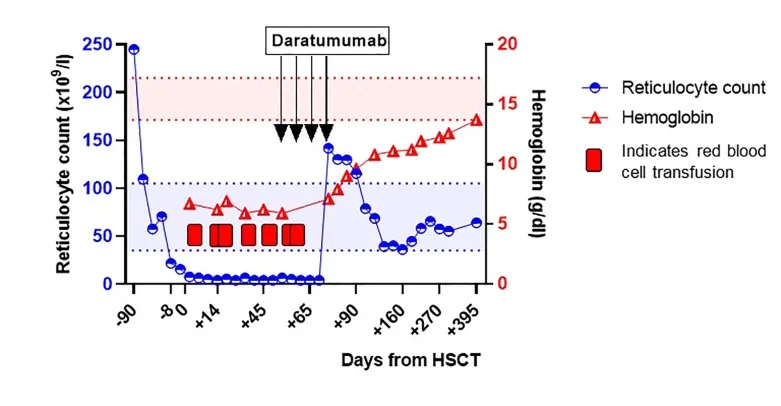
Reticulocyte count and hemoglobin around hematopoietic stem cell transplantation and after treatment with daratumumab for pure red cell aplasia. Between February 2022 and April 2022, the patient received several red blood cell transfusions. The red and blue areas between the dotted lines represent the normal values of reticulocyte count and hemoglobin, respectively. HSCT, hematopoietic stem cell transplantation.
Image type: pathology (immunostaining)